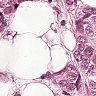
Metastatic tissue present: yes